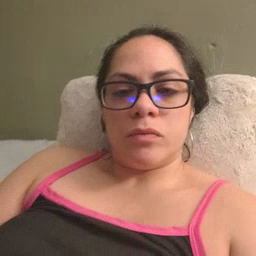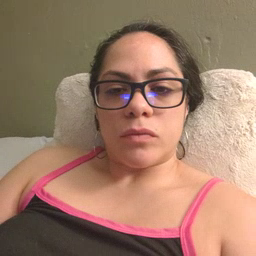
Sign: yesterday